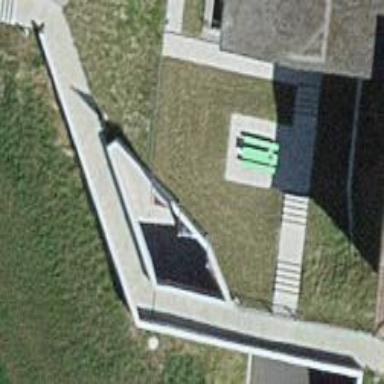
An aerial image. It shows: Flagpole structure.